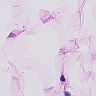
Metastatic tissue present: no